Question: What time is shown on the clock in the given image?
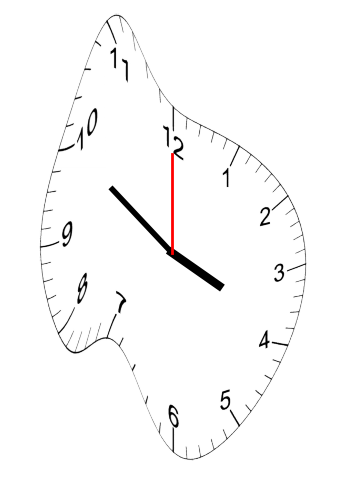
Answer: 03:50:00